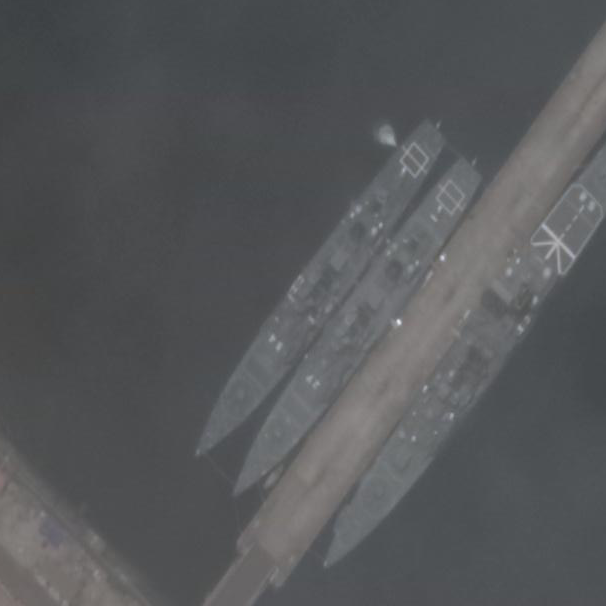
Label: destroyer